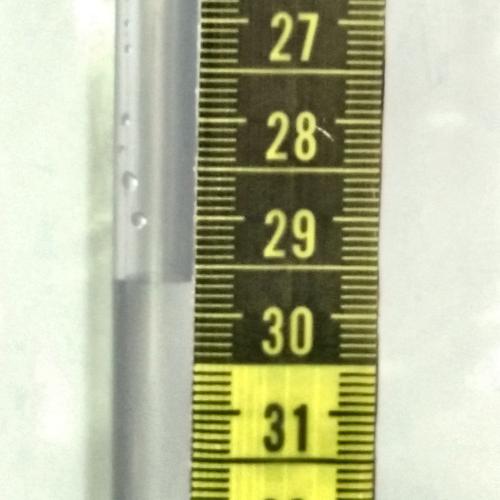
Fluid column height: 29.7 cm